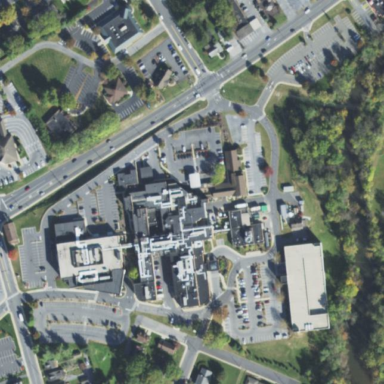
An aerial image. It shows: Healthcare facility identified as hospital.